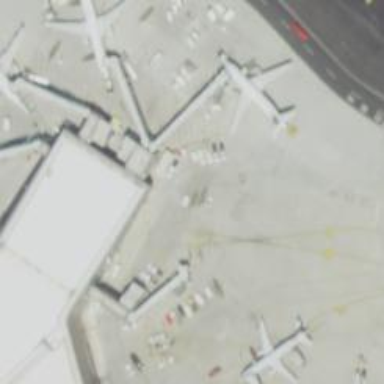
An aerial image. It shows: Airport gate.